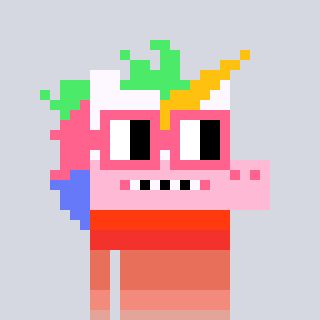
a pixel art character with square pink glasses, a unicorn-shaped head and a cold-colored body on a cool background